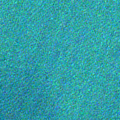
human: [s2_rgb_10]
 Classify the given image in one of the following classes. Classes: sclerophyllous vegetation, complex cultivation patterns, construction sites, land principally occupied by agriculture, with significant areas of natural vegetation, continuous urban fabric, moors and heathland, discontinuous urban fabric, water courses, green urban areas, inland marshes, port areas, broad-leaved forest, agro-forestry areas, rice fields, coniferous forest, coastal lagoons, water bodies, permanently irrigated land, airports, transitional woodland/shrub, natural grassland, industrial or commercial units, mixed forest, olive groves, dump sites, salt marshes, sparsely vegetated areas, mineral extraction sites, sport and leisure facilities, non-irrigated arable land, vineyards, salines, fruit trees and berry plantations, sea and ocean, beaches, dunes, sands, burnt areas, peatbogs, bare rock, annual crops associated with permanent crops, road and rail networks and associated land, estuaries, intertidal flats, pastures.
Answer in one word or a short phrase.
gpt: sea and ocean